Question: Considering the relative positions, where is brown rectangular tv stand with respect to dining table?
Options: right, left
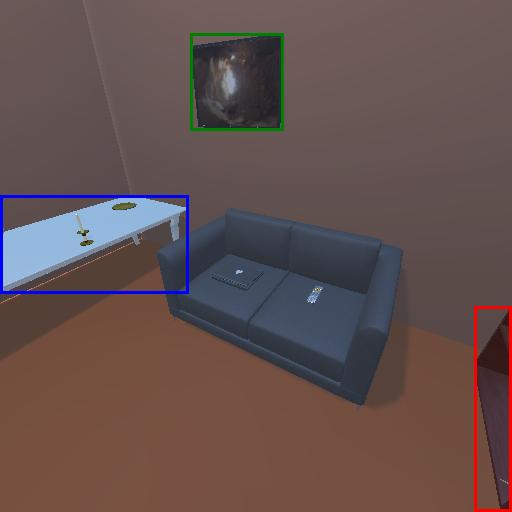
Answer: right